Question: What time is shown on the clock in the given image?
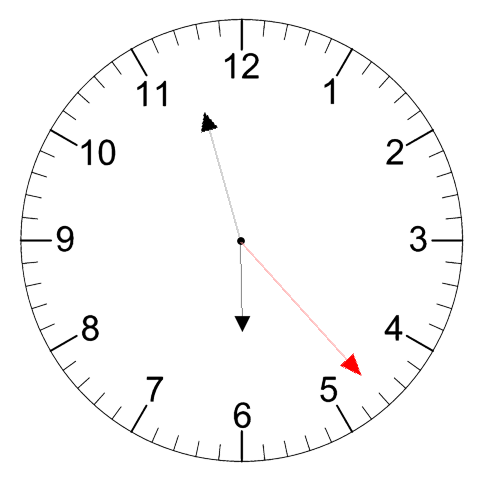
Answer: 05:57:23